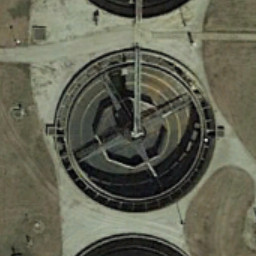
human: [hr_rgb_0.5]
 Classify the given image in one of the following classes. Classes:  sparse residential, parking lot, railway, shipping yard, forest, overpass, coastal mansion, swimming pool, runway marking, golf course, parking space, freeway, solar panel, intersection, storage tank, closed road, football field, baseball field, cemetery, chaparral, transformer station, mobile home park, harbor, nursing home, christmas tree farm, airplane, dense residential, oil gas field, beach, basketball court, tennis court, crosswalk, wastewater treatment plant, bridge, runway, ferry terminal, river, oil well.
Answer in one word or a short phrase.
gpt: wastewater treatment plant